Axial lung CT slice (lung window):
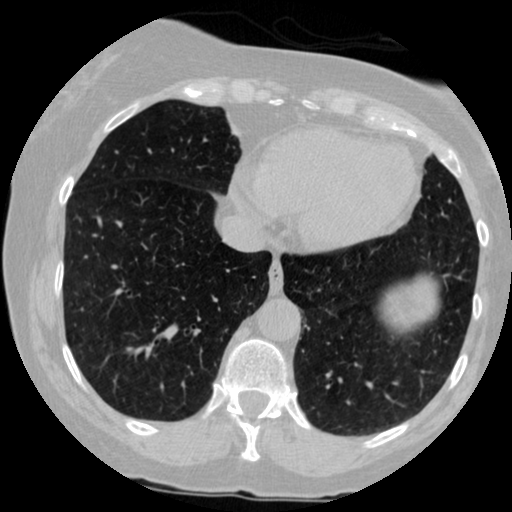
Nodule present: no